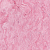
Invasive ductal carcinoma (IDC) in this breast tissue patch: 0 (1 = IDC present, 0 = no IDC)